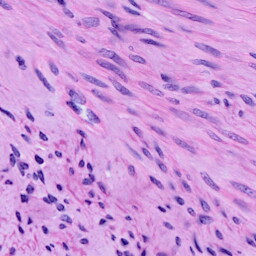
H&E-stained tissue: Cervix